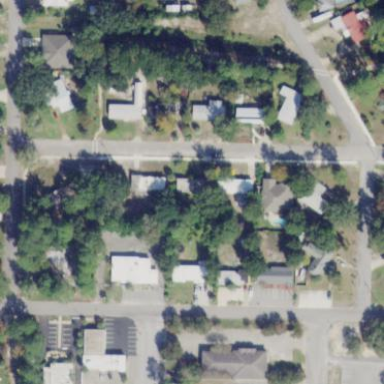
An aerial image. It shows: This residential area consists of single-family homes.